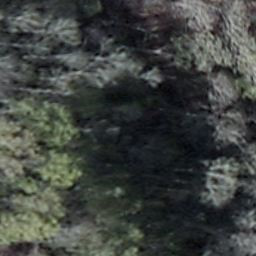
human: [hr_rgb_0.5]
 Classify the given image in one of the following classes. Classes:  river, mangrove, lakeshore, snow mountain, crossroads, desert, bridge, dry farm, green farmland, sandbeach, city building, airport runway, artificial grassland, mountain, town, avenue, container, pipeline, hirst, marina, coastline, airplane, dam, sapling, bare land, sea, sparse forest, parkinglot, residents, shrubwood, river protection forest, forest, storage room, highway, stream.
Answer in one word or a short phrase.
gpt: shrubwood